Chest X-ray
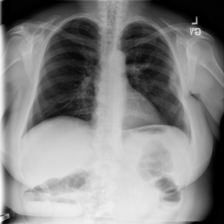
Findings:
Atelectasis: negative
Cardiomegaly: negative
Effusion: negative
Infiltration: positive
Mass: negative
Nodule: negative
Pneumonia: negative
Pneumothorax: negative
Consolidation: negative
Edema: negative
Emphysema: negative
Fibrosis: negative
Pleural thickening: negative
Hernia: negative